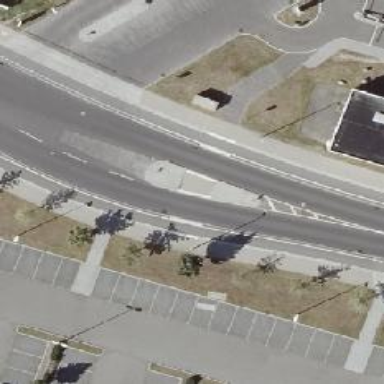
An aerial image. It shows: Unmarked crossing with pedestrian island.